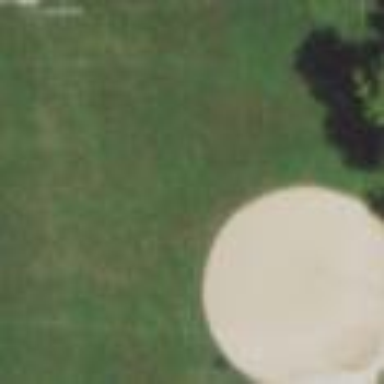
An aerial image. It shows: Baseball pitch for leisure and sports activities.